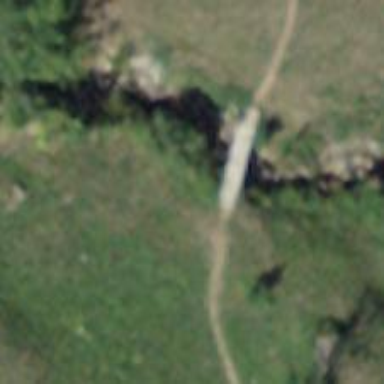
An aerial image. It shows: Path leading to bridge.